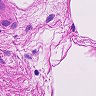
Metastatic tissue present: no